Question: I am trying to import Parse and Bolts frameworks, but the Xcode is unable to build the project. I tried following ways, but nothing seems to work out :
1. Creating groups, and copying the folder.
2. Cleaning the project and Deleting the derived data.
3. Importing the frameworks into the project and create references.
I am using Xcode 7.0 beta (swift 2.0). Screenshot of the same is attached.

Cheers and thanks in advance!![
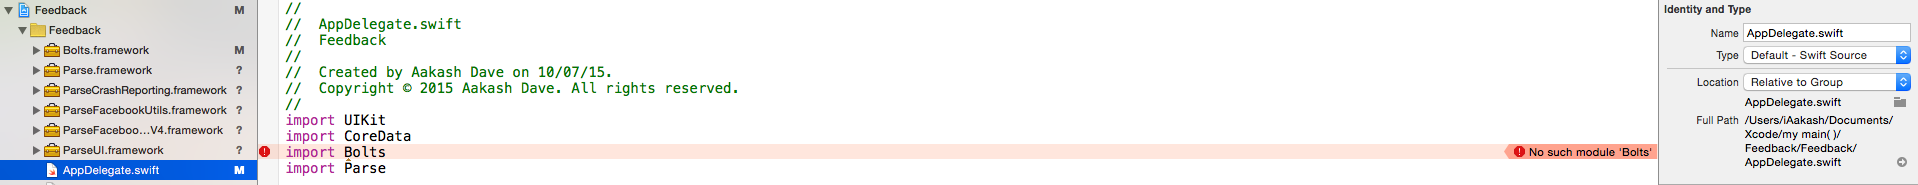
Answer: I had the same error and I wrote in the support of the parse and they answered me that they would update for the swift 2 when Xcode 7 will get out from a beta version.
"We plan to support Swift 2 and Xcode 7 by the time they go out of beta. Currently, there's only one initial beta release of Xcode and iOS 9, and typically a lot of things change before Beta 3 or 4 is released. We'll be keeping a close eye on things and do a release once things settled down. We're tracking any issues reported around Swift 2 and Xcode 7: please file a bug! <URL>".